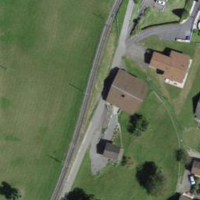
EUNIS habitat code: 55
Species observed at this site:
Corvus corone
Cyanistes caeruleus
Turdus philomelos
Sturnus vulgaris
Dendrocopos major
Passer domesticus
Regulus ignicapilla
Fringilla coelebs
Columba palumbus
Turdus merula
Poecile palustris
Parus major
Erithacus rubecula
Pica pica
Phoenicurus ochruros
Sitta europaea
Pyrrhocorax graculus
Picus viridis
Corvus corax
Motacilla alba